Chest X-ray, PA view. Patient: 51 years old, sex F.
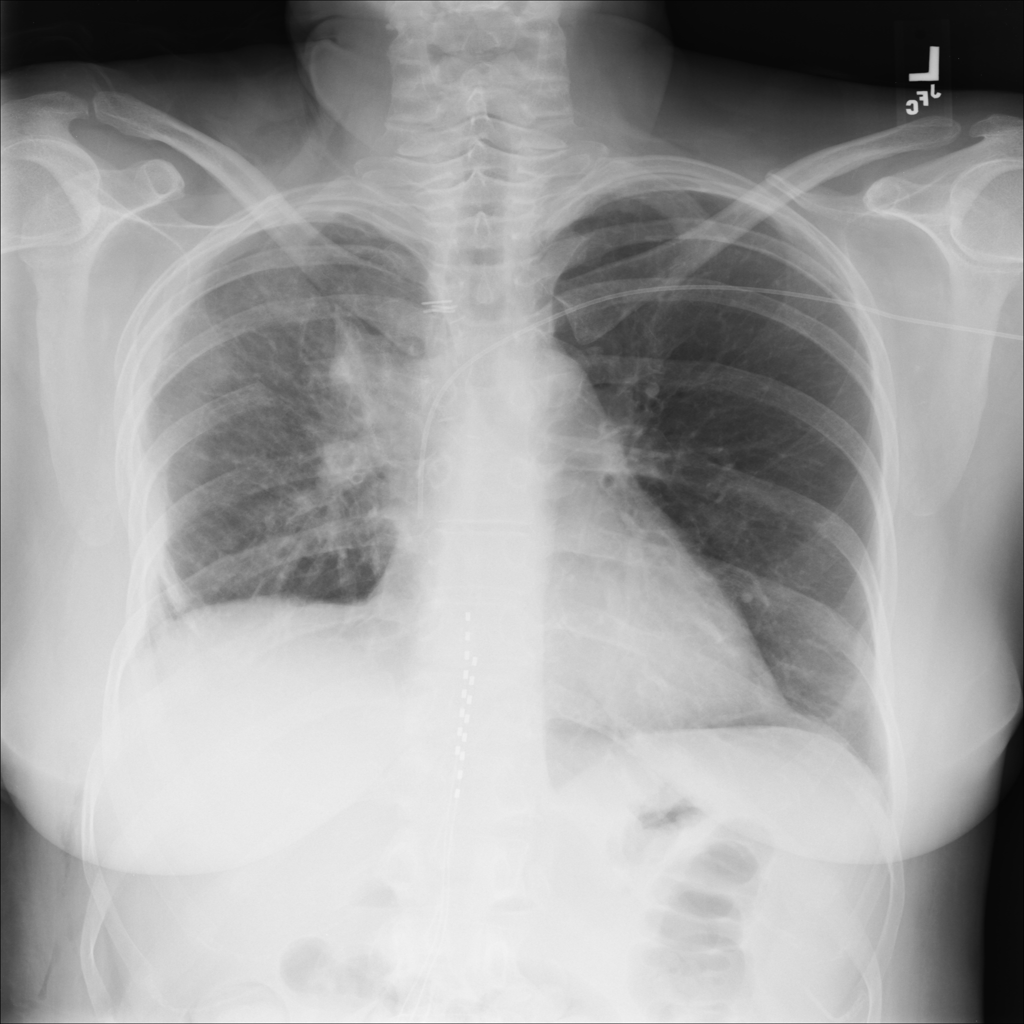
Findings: Fibrosis